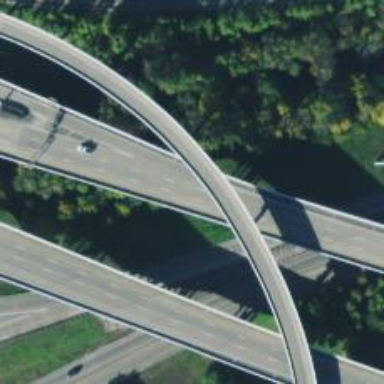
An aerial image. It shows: Motorway junction.